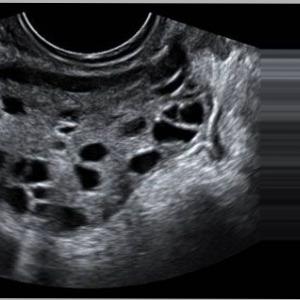
Label: infected